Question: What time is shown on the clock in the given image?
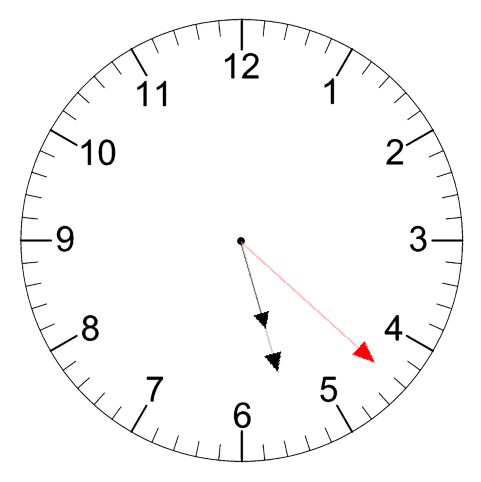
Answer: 05:27:22